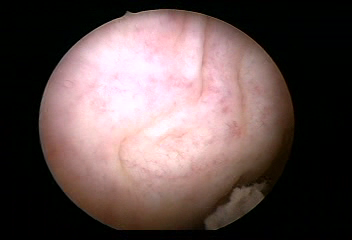
Modality: WLC
Class: Normal mucosa
Bladder cancer association: No